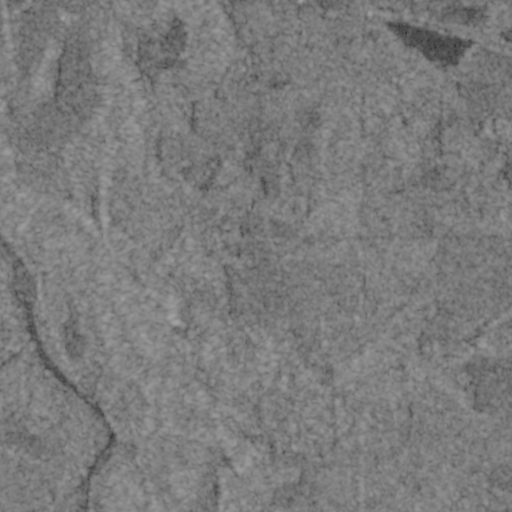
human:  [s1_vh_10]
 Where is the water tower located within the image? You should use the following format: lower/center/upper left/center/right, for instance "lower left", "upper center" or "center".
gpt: The water tower is located in the upper center of the image.
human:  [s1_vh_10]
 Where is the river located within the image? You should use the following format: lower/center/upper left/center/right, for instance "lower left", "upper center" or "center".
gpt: The river is located in the left of the image.
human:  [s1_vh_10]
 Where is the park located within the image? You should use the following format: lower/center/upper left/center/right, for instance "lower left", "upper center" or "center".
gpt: There is no park in the image.

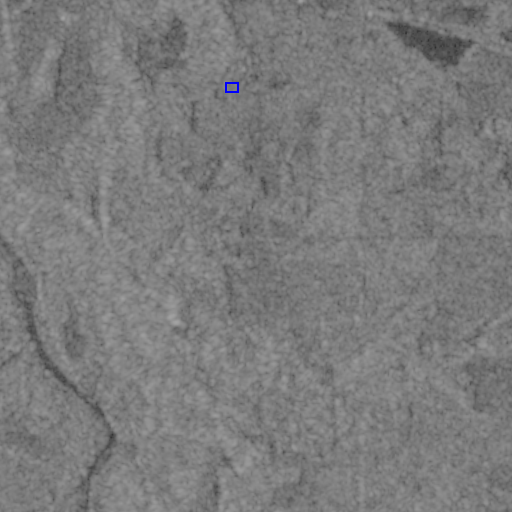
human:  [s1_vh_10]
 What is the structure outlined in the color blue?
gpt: The structure outlined in blue is a park.
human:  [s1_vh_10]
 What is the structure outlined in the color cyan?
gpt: There is no cyan outline.